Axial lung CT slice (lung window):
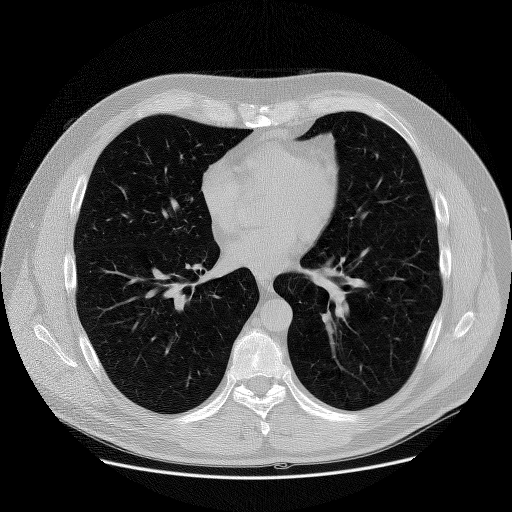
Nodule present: no